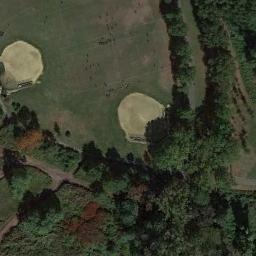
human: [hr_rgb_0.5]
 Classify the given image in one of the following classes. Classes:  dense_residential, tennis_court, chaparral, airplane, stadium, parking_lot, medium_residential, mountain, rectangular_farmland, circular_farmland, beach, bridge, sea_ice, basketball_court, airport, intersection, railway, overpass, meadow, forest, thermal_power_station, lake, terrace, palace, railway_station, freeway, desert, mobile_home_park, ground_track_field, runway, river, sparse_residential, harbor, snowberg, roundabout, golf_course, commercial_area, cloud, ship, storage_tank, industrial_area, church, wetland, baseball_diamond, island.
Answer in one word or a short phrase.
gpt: baseball_diamond